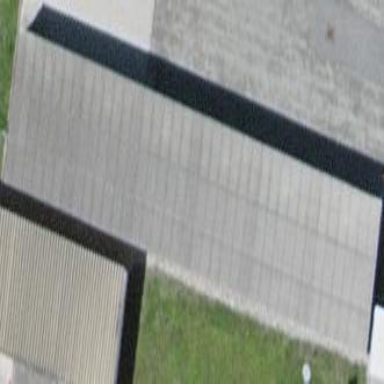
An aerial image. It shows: View of roof of building.